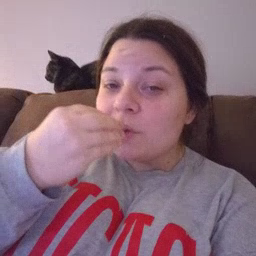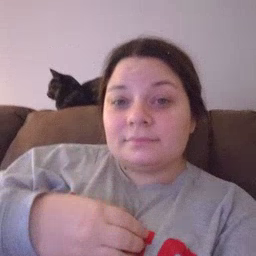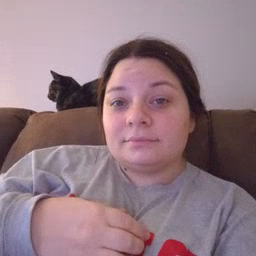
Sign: food